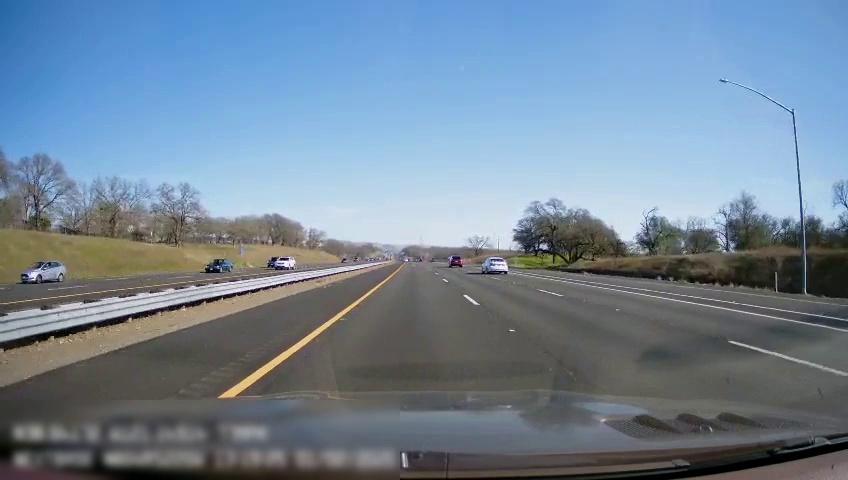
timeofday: Day
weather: Sunny
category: Drivable Space
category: Drivable Space
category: Vehicles | Car
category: Vehicles | Car
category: Vehicles | SUV
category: Vehicles | Car
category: Vehicles | Car
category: Vehicles | Car
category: Lanes | Opposite Lane
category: Lanes | Opposite Lane
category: Lanes | Current Lane
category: Lanes | Current Lane
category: Lanes | Alternate Lane
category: Lanes | Alternate Lane
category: Lanes | Alternate Lane
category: Lanes | Alternate Lane